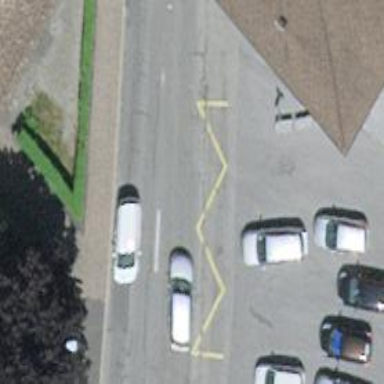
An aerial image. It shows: Bus stop with designated stop position for public transport.